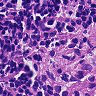
Metastatic tissue present: no